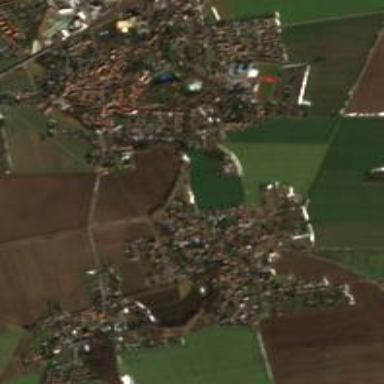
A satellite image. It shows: Village.